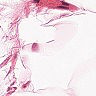
Metastatic tissue present: no